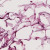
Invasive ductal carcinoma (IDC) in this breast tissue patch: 0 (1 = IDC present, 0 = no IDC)